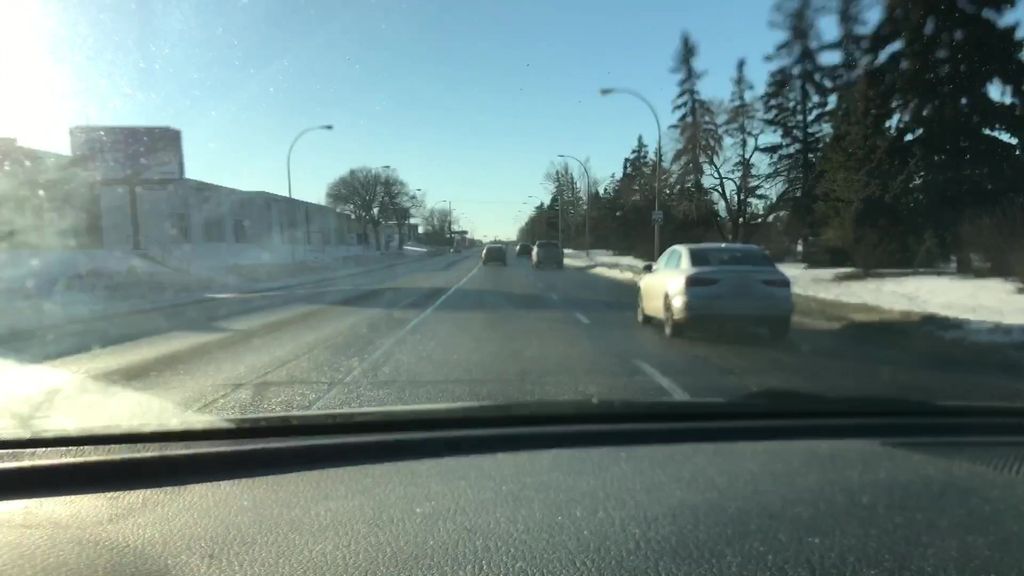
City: edmonton